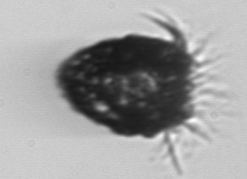
Label: Stenosemella_pacifica